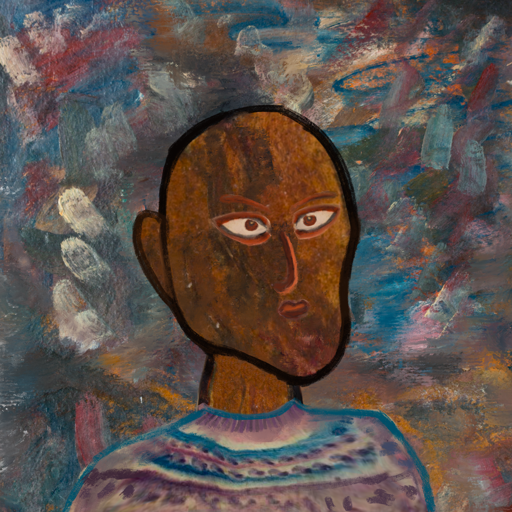
Background: Boggyland, Head And Neck Side: Mosgoul, Face Side: Roy_Bahadur, Bust: HillGirl, Hair Side: Blank, Head Accessory: Blank, Second Necklace: Blank, Necklace: Blank, Baby: Blank